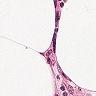
Metastatic tissue present: no